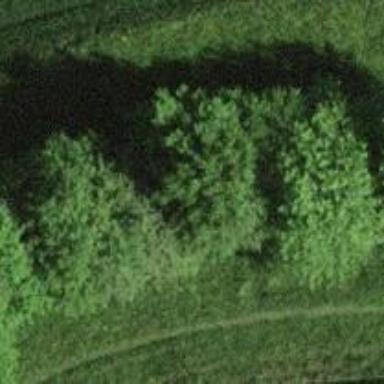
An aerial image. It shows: Hedge acting as barrier.